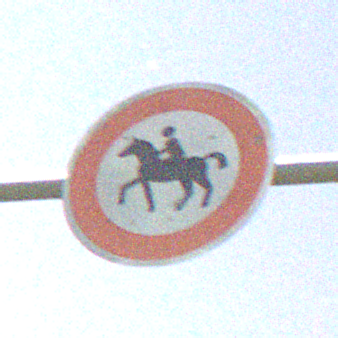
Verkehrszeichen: VerbotReiter
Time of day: Night
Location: Outdoor (Nature)
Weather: Clear
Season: NotSpecified
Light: Natural